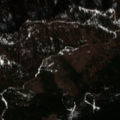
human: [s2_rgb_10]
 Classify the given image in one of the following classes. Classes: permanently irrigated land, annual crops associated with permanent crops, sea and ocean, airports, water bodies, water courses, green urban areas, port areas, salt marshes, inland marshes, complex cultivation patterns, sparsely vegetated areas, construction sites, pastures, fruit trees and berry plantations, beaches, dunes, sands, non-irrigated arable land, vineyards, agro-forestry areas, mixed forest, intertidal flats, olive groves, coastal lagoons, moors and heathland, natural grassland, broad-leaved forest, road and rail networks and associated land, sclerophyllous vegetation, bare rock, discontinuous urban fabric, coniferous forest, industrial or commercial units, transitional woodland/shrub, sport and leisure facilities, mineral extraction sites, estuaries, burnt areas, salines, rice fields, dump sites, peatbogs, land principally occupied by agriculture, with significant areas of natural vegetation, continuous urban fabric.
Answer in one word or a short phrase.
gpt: coniferous forest, mixed forest